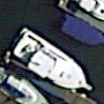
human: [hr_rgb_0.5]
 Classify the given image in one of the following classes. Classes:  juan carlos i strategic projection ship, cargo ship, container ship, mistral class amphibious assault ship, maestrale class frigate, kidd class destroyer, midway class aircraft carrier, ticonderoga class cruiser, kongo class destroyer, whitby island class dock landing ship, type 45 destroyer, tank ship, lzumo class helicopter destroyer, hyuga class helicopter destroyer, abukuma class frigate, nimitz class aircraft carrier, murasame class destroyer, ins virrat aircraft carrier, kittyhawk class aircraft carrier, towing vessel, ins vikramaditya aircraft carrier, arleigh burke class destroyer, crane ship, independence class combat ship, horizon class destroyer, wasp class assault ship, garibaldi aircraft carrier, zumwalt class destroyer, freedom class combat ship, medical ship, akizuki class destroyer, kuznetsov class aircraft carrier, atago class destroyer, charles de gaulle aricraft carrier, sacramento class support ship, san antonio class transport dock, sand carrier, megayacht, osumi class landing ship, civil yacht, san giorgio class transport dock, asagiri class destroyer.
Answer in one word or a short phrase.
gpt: Civil yacht